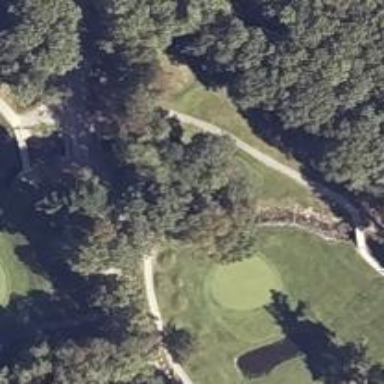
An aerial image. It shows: Pathway for golfing.